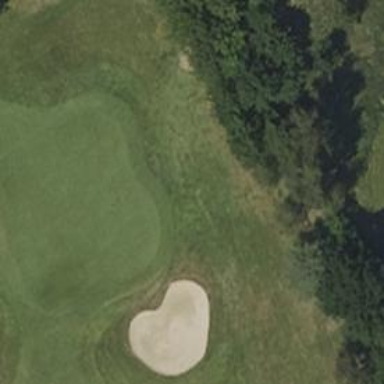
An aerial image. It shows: Golf green.